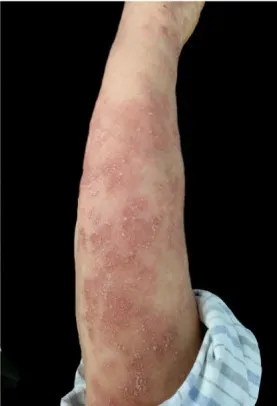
(A, B) Initial presentation of abdomen and left upper extremity before treatment.
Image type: radiology (ct)